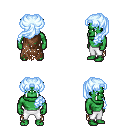
a pixel art fantasy rpg character, male body template, orc, green skin, brown tattered cape, white pants, white cyan princess hairstyle, four views (front, back, left, right), 2x2 character sprite sheet, small pixel art, hard edges, no anti-aliasing